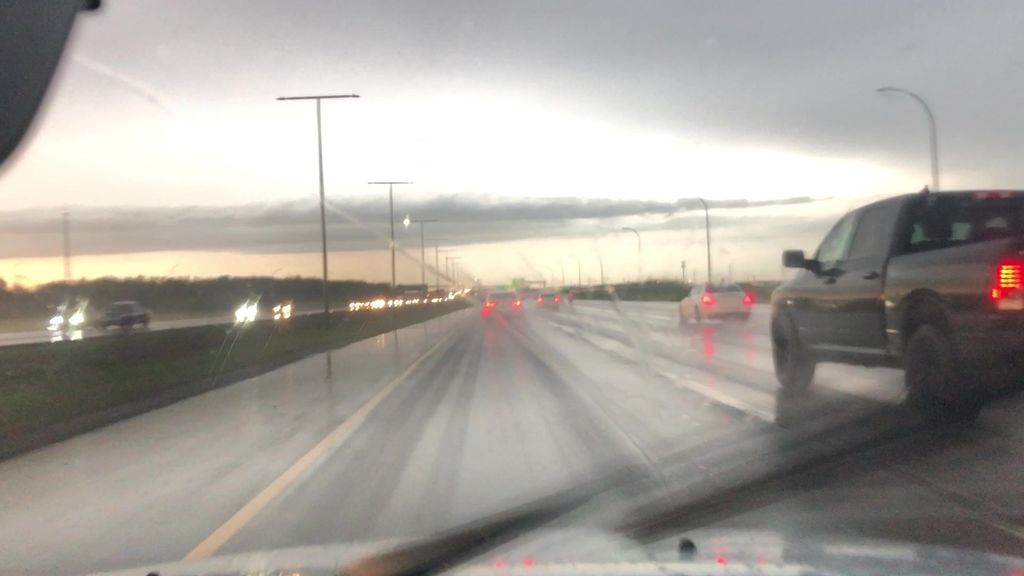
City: edmonton